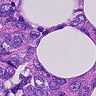
Metastatic tissue present: yes